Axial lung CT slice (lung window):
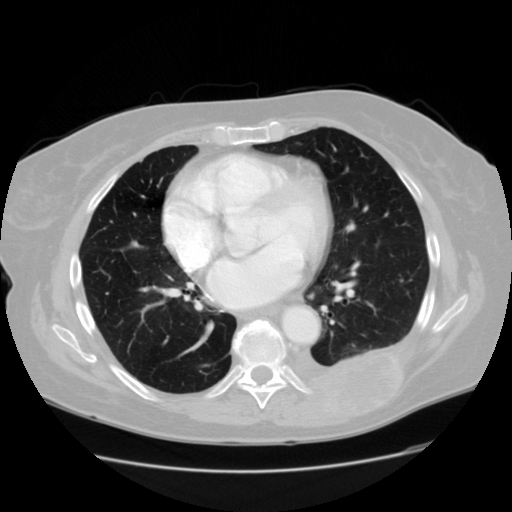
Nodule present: no